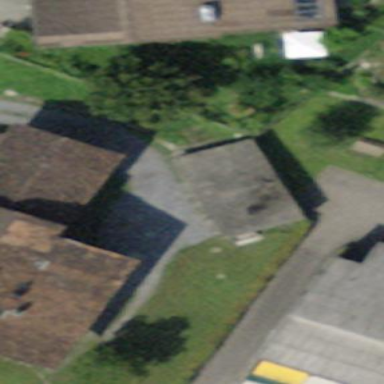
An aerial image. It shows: Garage.